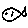
Label: fish